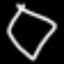
Label: diamond